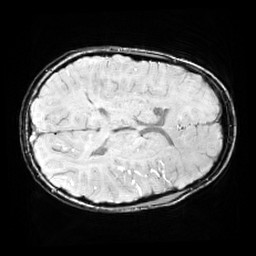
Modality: SWI
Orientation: axial
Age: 10
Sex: female
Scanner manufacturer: siemens
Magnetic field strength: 3 T
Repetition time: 0.027 s
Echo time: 0.02 s